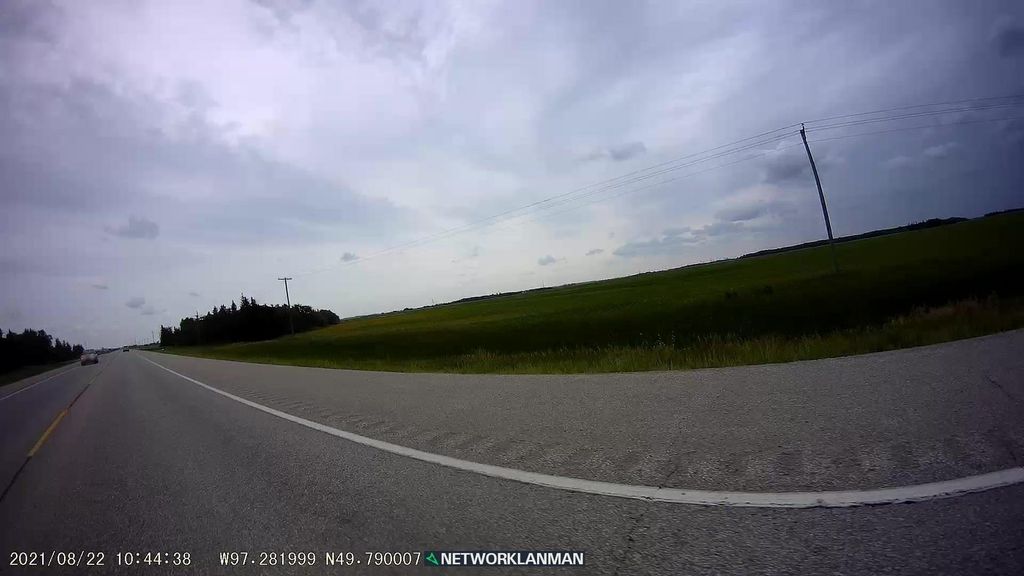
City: winnipeg